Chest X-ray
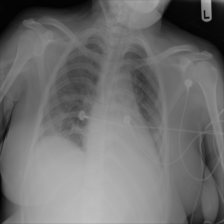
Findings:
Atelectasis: positive
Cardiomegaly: negative
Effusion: negative
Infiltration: positive
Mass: negative
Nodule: negative
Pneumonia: negative
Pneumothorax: negative
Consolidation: negative
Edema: positive
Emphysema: negative
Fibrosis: negative
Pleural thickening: negative
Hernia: negative